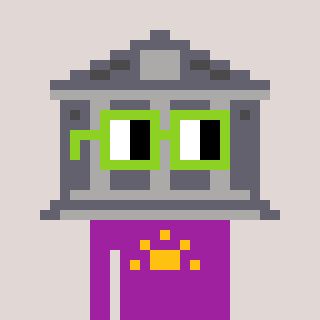
a pixel art character with square light green glasses, a bank-shaped head and a magenta-colored body on a warm background